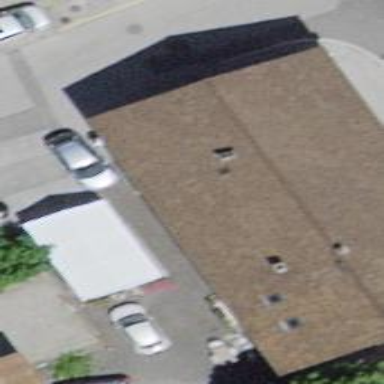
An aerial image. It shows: Cafe.